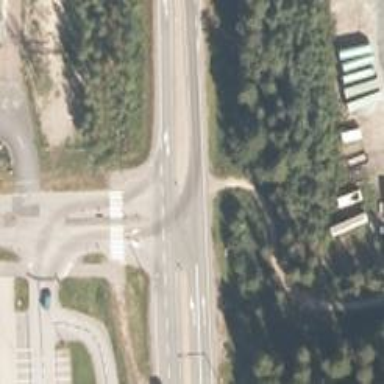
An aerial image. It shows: Secondary road with asphalt surface.